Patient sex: M
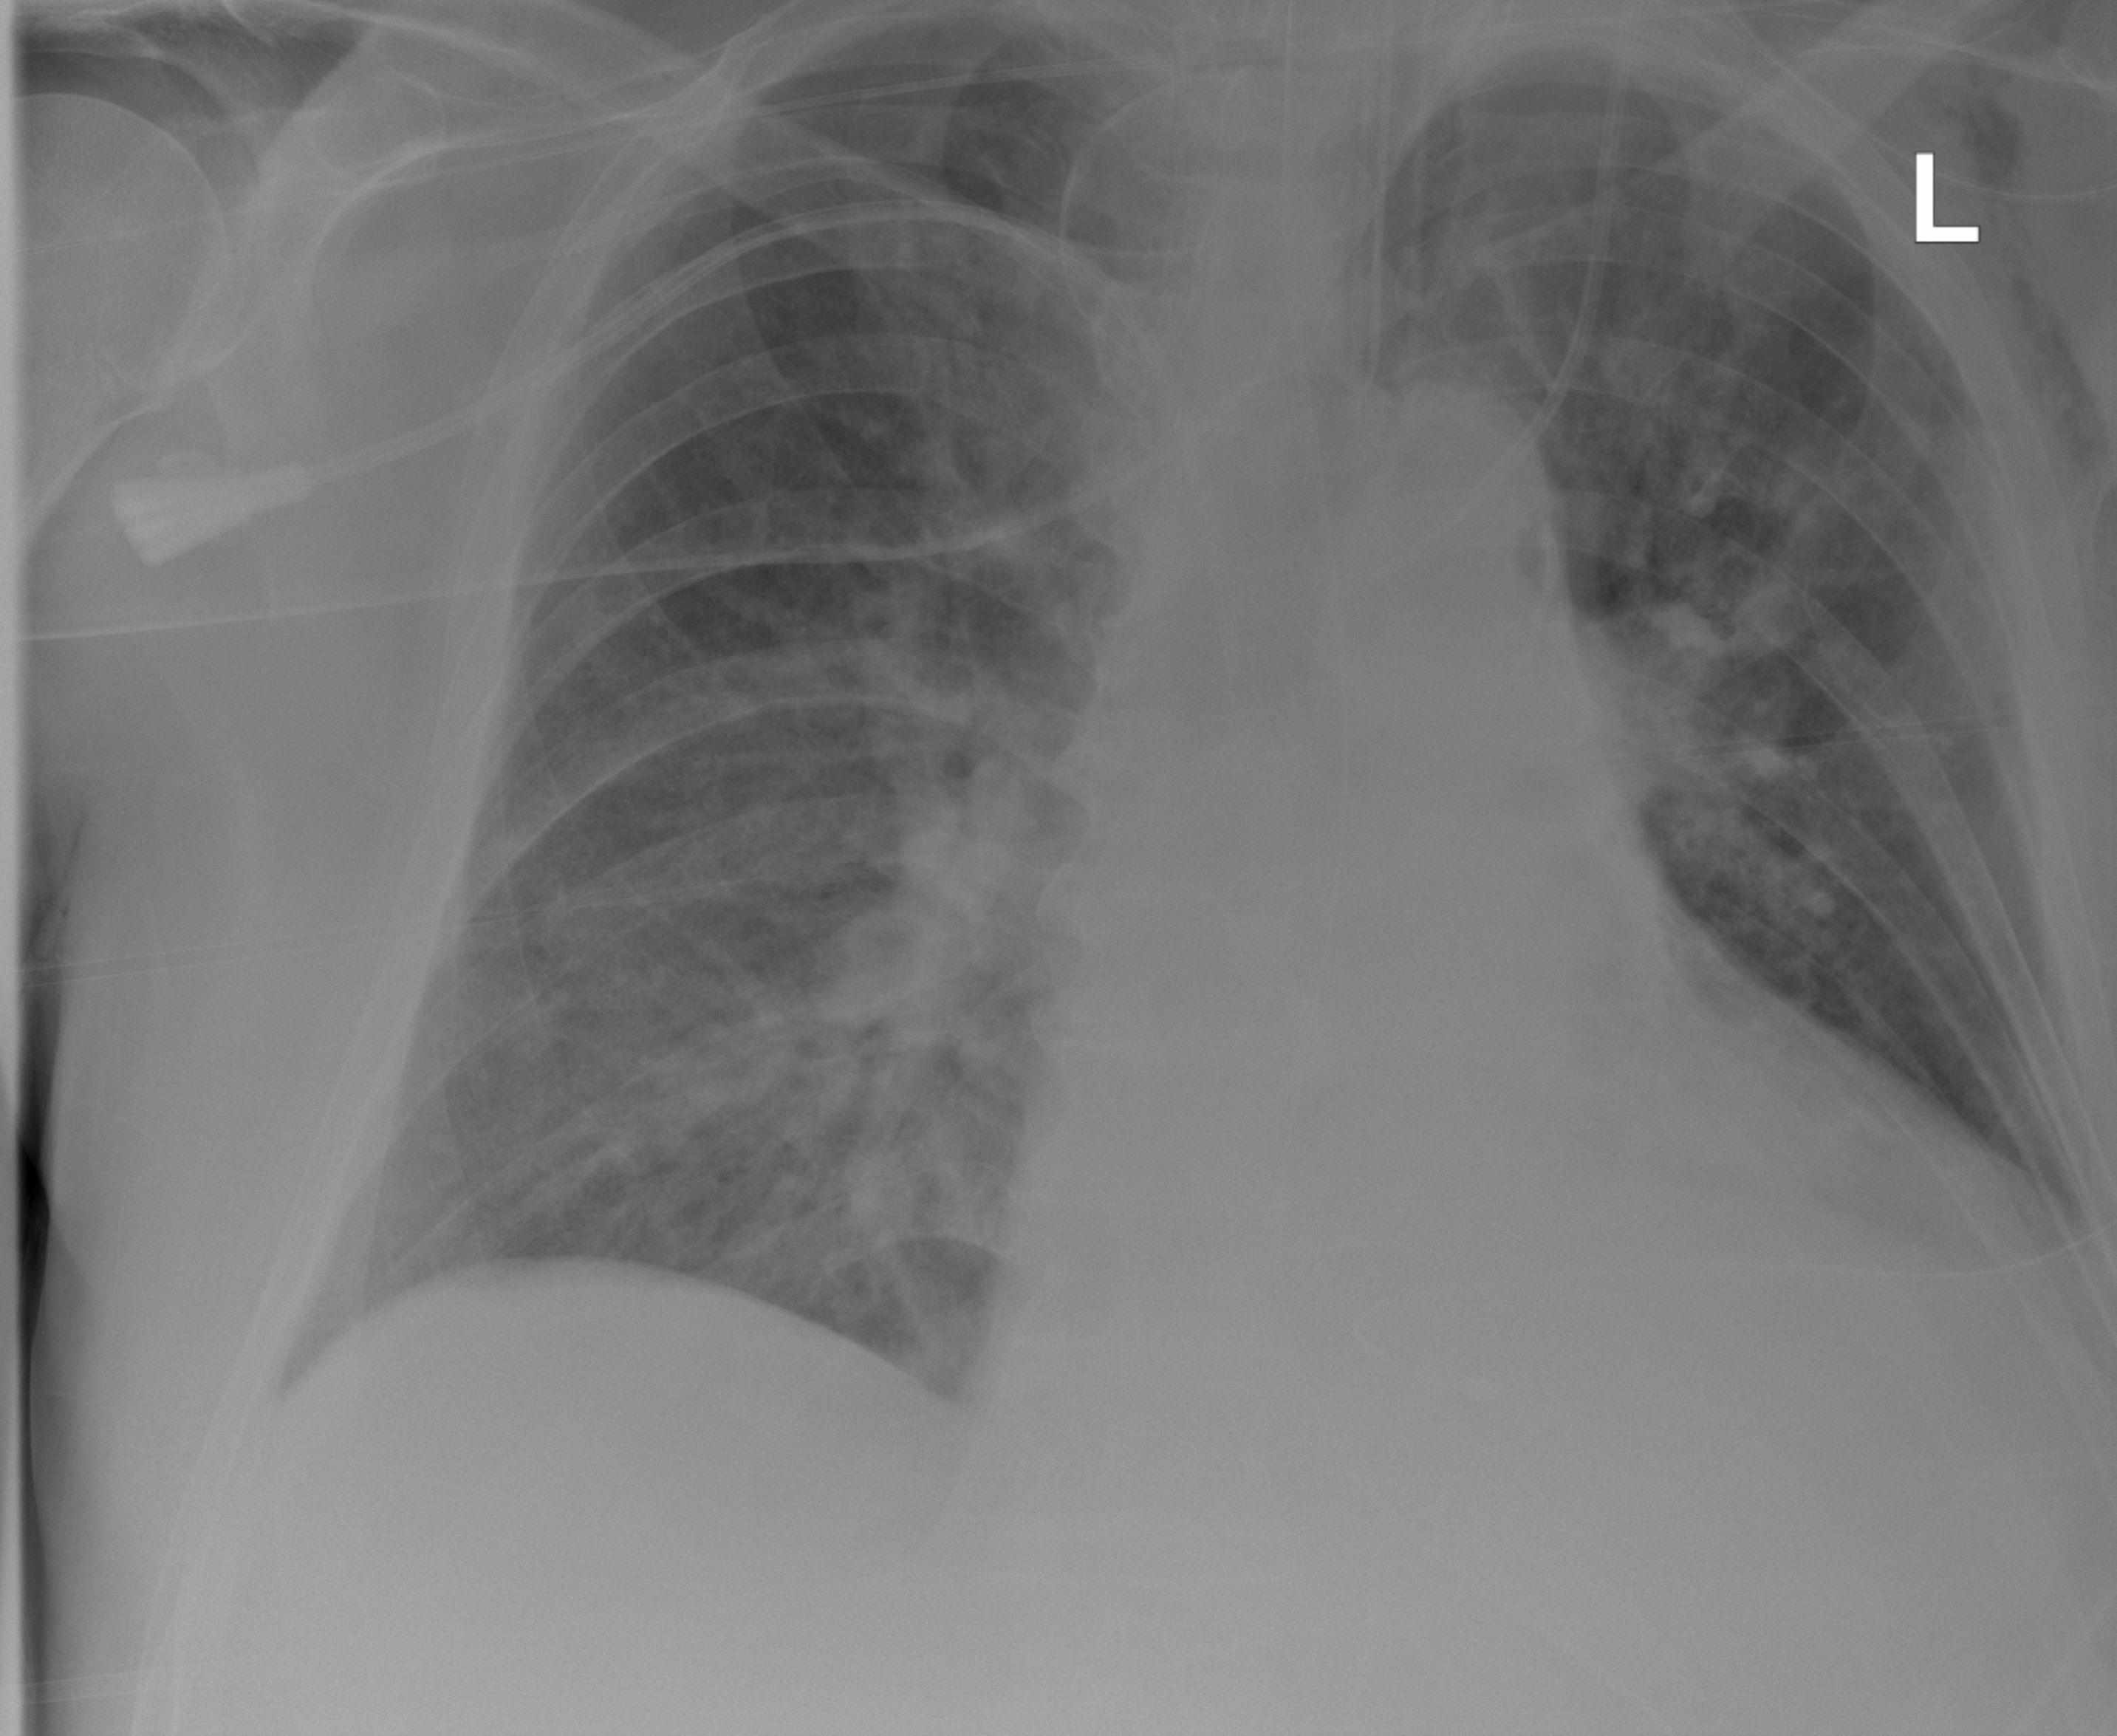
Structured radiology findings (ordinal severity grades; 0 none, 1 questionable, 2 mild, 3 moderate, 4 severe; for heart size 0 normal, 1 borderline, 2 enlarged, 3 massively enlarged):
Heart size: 2
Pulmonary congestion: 2
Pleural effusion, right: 0
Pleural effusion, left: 0
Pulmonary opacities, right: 2
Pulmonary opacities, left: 0
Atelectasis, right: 2
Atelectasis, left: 0